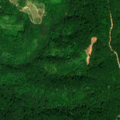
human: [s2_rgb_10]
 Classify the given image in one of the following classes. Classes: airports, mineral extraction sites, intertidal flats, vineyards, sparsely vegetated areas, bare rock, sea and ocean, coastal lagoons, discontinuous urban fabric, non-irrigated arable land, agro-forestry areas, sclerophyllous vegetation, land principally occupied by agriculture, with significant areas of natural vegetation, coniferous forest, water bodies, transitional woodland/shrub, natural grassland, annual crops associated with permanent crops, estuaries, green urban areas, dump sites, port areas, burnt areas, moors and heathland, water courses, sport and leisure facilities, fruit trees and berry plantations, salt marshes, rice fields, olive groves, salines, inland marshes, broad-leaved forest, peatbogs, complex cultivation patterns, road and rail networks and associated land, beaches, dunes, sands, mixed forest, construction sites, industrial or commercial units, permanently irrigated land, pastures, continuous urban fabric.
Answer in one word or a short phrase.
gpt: broad-leaved forest